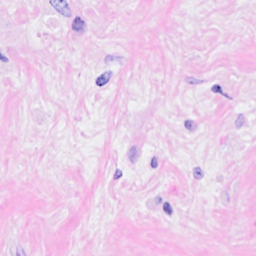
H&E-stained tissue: Breast